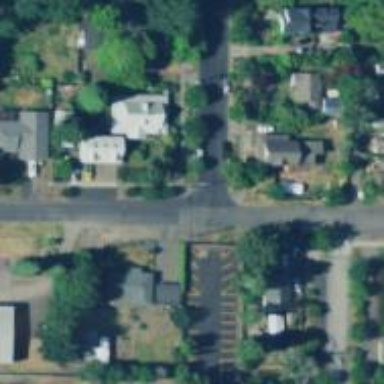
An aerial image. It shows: Residential road with asphalt surface. Sidewalk is present on the left side.